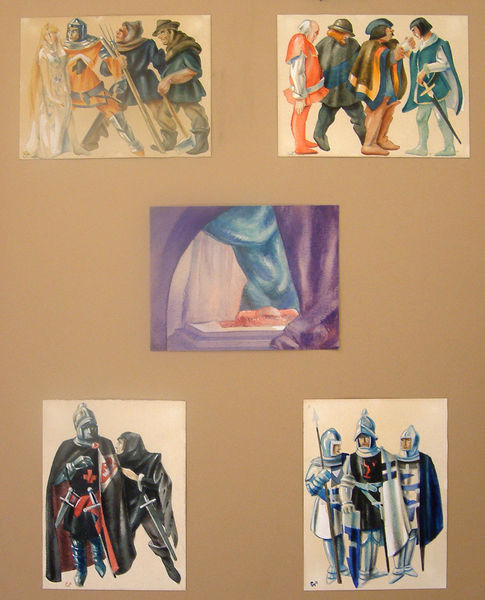
Titel: Hamlet, Hamlet
Künstler: Georgii Pozhedaev
Standort: Amherst (Massachusetts, USA)
Institution: Mead Art Museum, Amherst College
Schlagwörter: blue, curtain, hat, soldier, soldiers, sword, white, black, grey, orange, peasant, armour, feet, helmet, drawing, paper, purple, peasants, medieval, shield, collage, five, knights, pagan, maid marion, robin hood, king arthur, clainmail